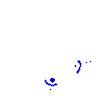
Particle: pion